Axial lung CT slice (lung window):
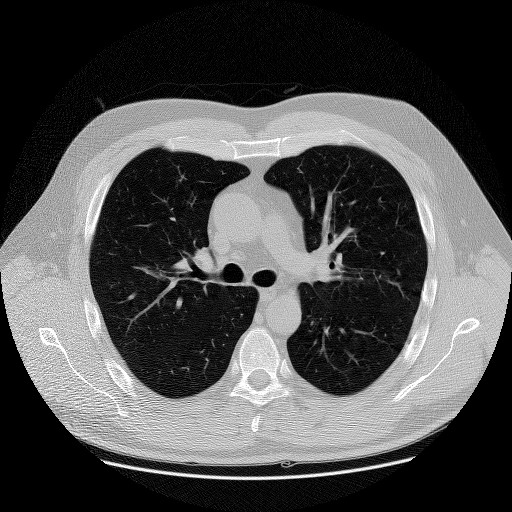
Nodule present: no